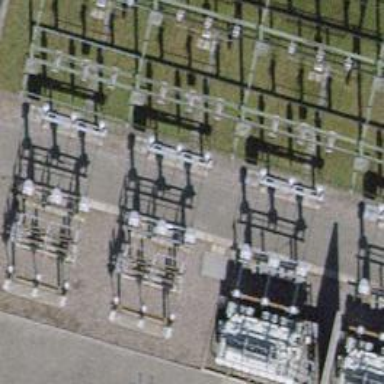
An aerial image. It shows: Insulator used in power systems.